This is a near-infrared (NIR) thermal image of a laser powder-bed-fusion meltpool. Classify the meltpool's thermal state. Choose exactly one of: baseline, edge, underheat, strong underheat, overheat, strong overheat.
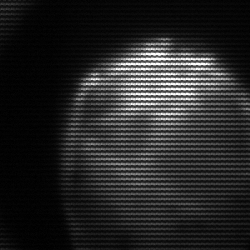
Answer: edge